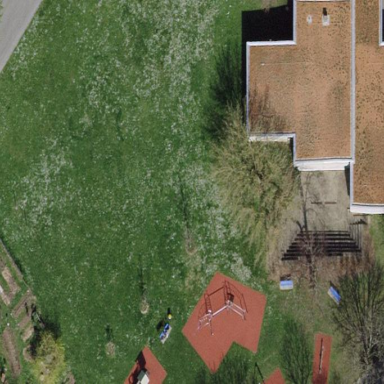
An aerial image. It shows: Park.